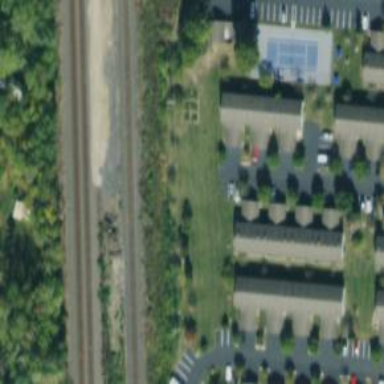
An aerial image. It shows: Railway track.